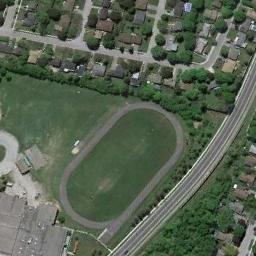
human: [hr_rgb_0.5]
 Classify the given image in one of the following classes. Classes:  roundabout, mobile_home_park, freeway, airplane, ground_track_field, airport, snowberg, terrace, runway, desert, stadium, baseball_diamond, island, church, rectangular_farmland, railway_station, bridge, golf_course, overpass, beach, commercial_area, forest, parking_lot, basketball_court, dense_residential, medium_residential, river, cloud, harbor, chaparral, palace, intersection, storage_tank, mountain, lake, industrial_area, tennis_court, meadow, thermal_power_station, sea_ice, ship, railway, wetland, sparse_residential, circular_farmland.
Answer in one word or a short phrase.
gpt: ground_track_field